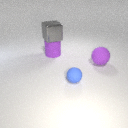
large purple rubber cylinder to the left of large purple rubber sphere